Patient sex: M
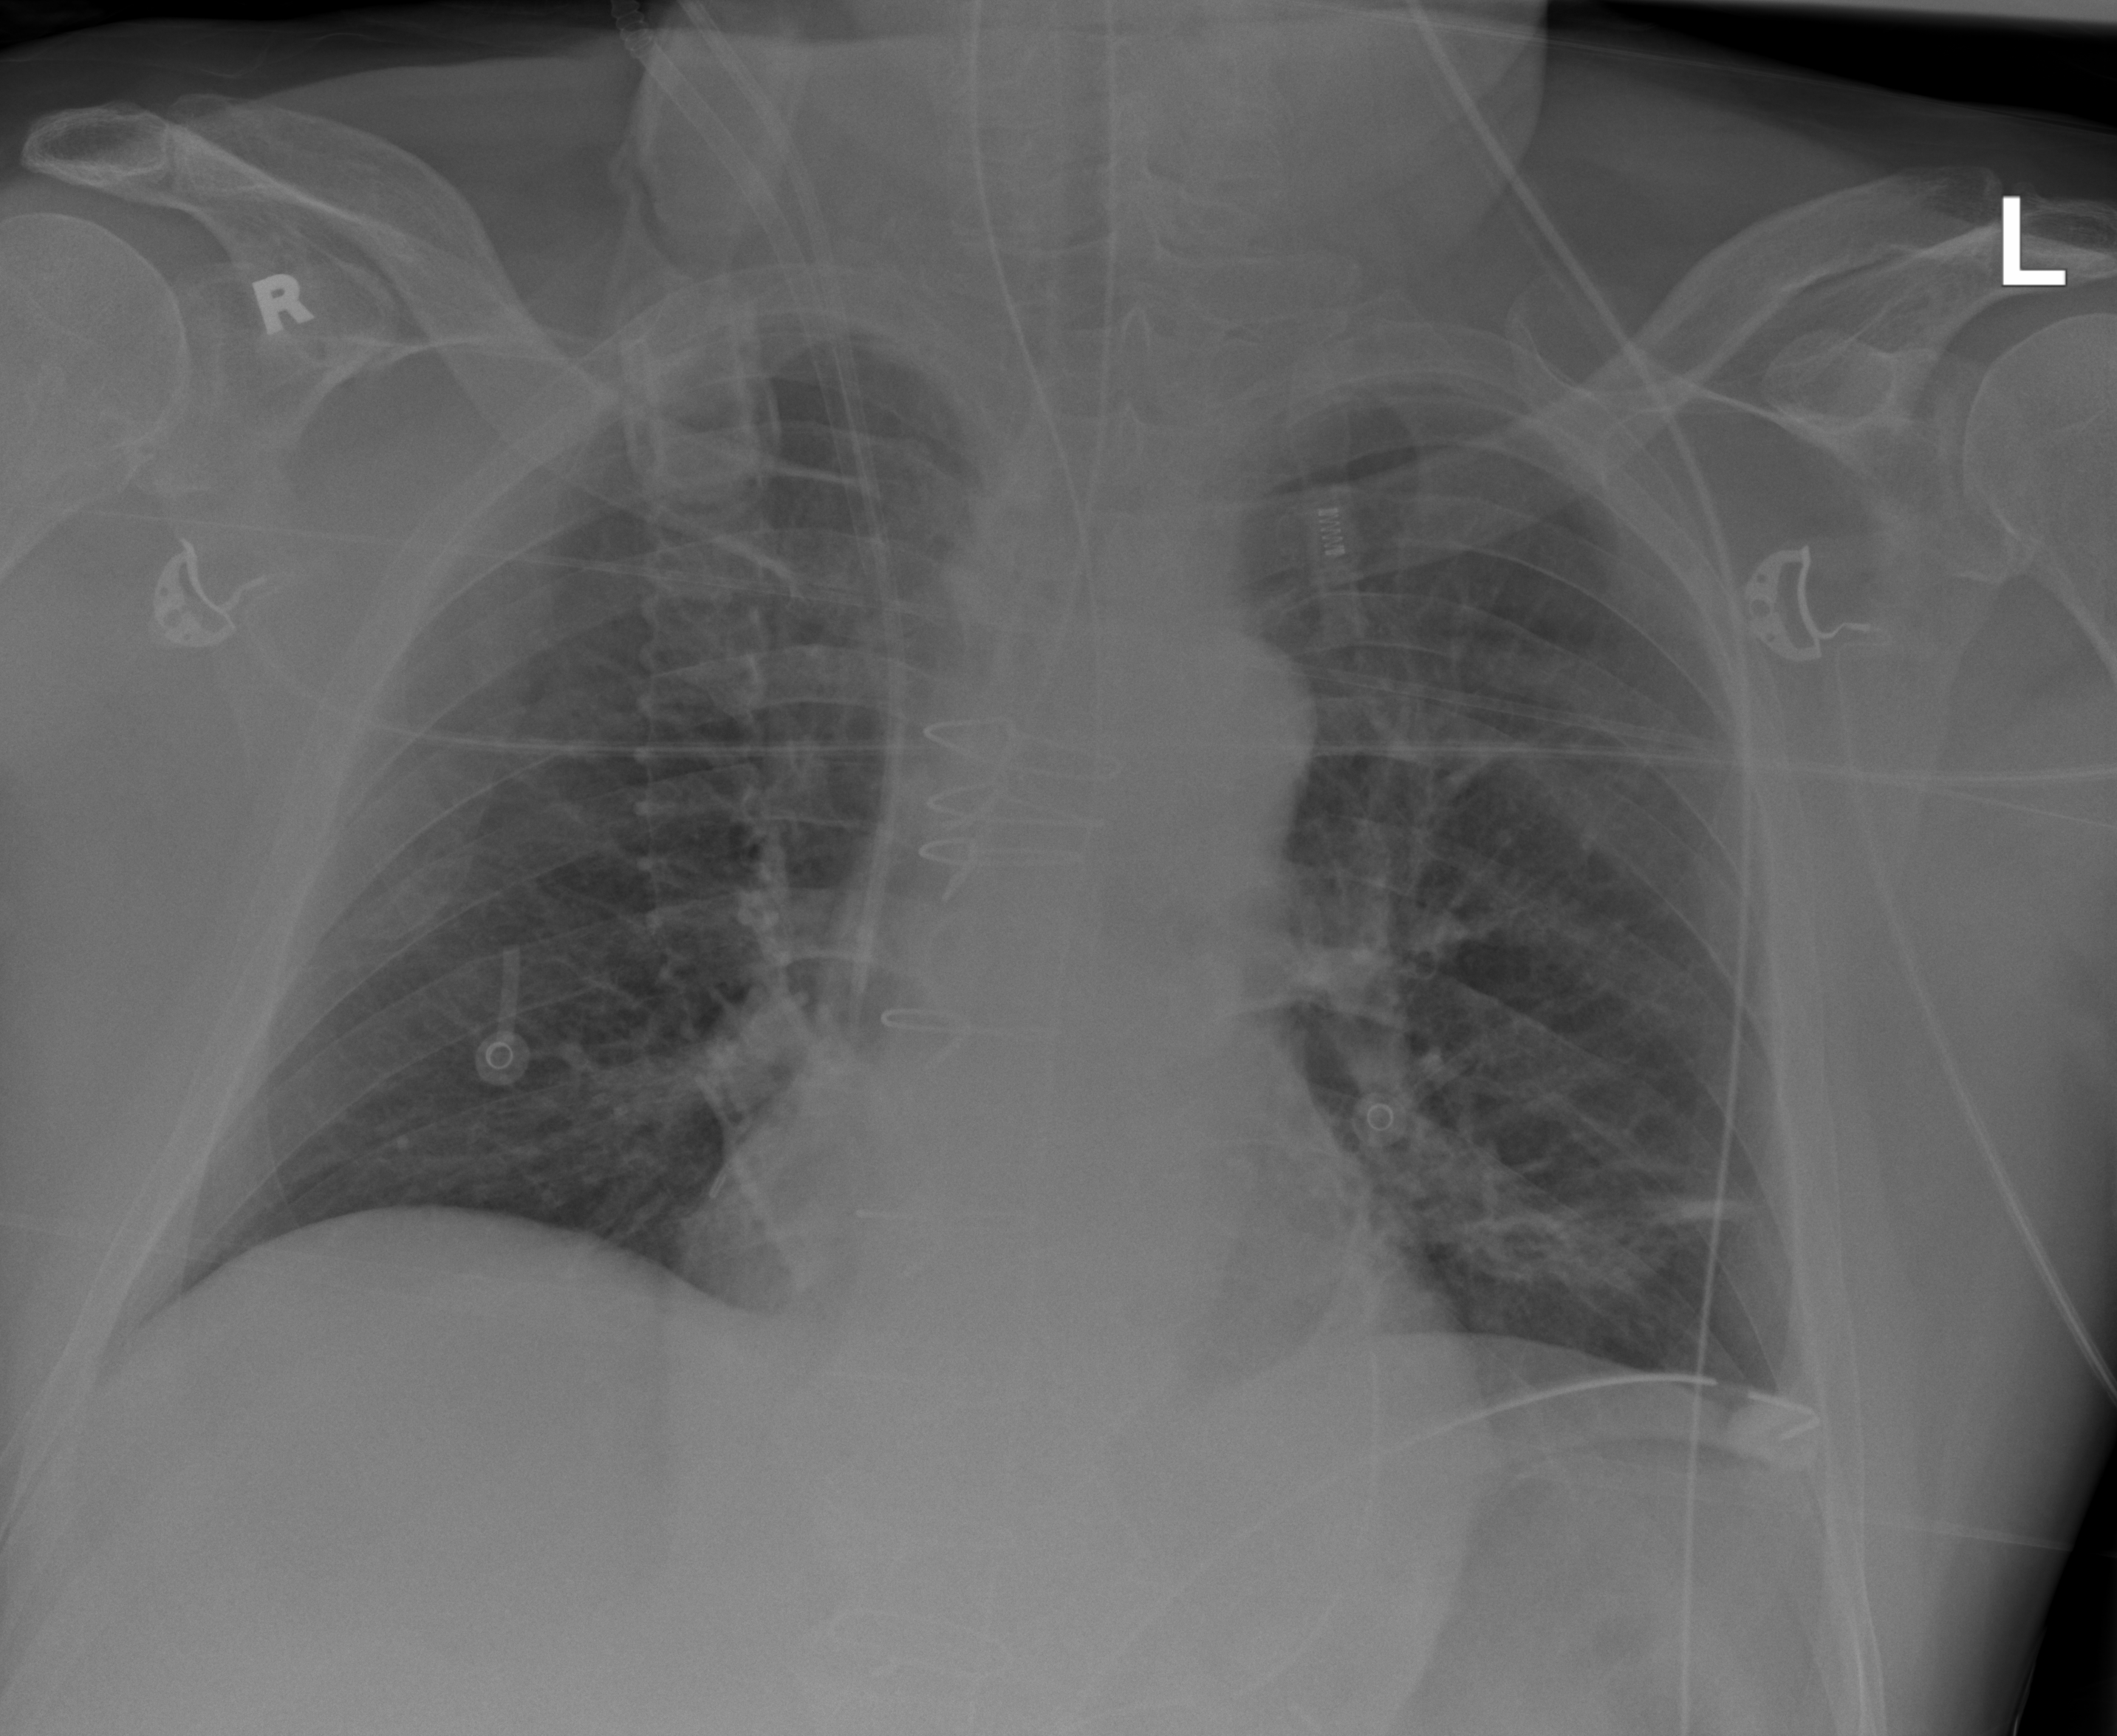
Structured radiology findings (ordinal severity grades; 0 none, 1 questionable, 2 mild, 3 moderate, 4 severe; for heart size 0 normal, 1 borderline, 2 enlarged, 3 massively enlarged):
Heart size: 1
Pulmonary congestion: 2
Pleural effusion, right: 0
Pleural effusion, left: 0
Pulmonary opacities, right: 0
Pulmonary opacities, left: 0
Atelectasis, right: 0
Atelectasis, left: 2